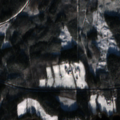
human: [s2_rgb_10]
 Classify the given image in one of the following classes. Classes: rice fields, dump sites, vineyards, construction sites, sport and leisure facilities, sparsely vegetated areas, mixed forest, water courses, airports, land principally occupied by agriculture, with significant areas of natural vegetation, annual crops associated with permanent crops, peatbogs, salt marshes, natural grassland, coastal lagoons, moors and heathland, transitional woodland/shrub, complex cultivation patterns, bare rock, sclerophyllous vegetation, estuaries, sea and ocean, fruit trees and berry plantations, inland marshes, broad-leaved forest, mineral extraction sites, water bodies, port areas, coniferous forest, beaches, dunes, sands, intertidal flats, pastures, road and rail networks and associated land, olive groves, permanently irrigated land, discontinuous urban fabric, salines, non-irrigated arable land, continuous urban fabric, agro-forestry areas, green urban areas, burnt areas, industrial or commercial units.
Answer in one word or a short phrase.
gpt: land principally occupied by agriculture, with significant areas of natural vegetation, coniferous forest, mixed forest, water bodies